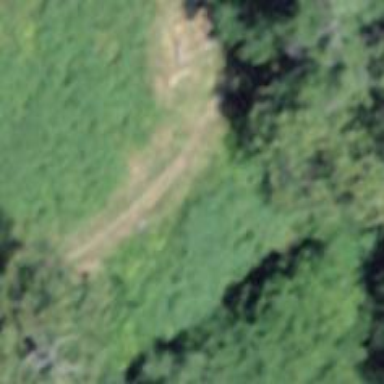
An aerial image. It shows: Path on the ground.